Aerial crown-view tile of a tropical tree (Barro Colorado Island, Panama), acquired 20250512:
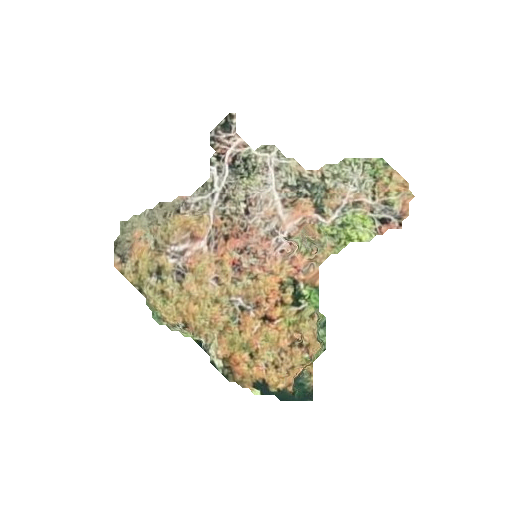
Species: Astronium graveolens
GBIF accepted scientific name: Astronium graveolens
Crown area: 63.776 m²